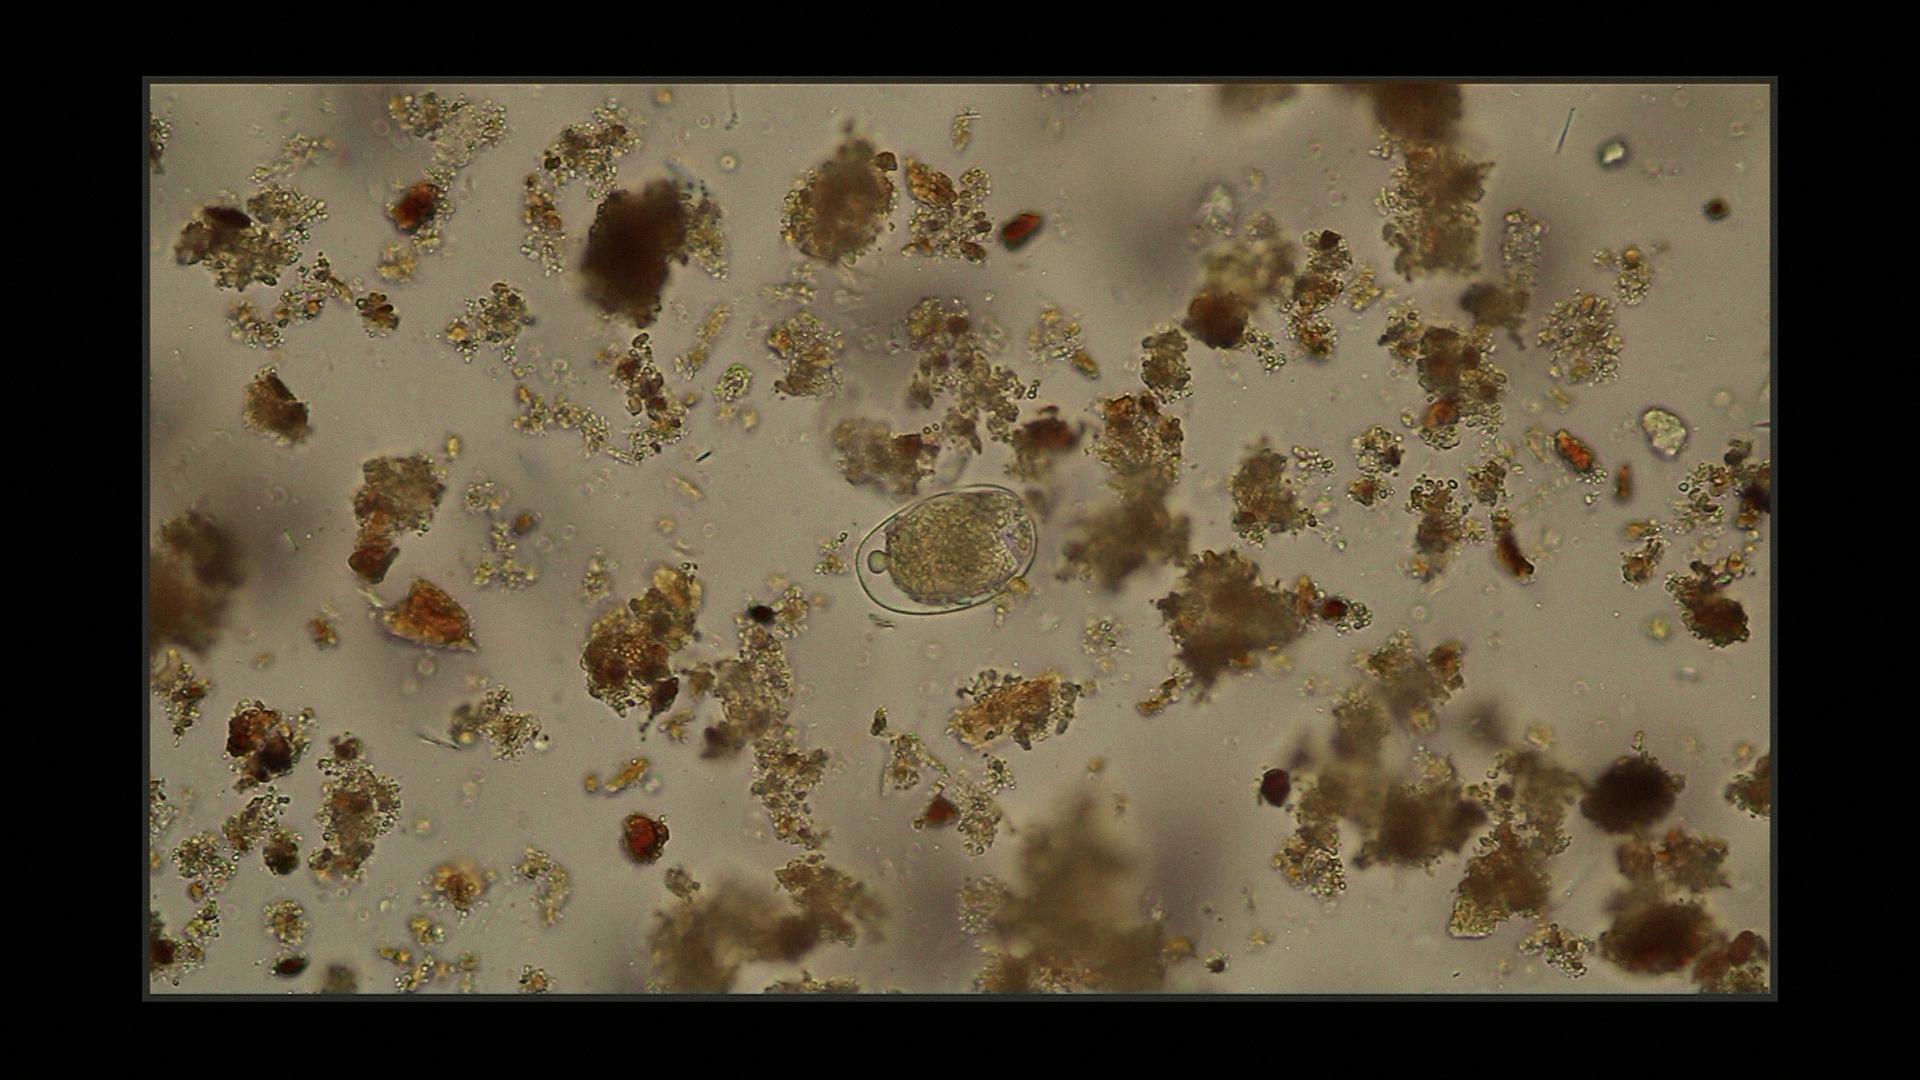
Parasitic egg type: Hookworm egg